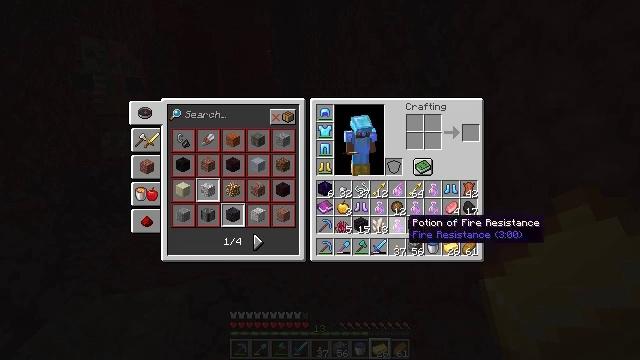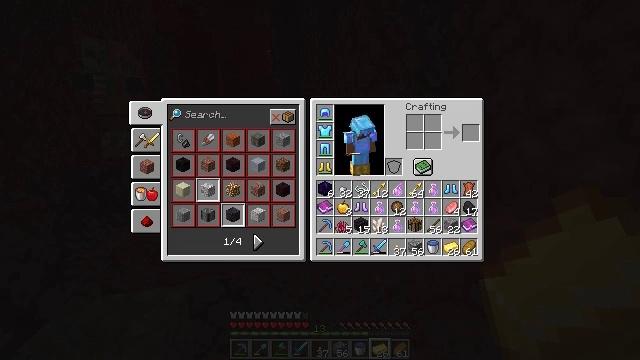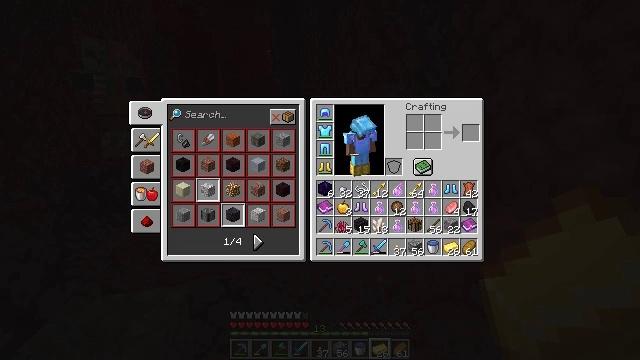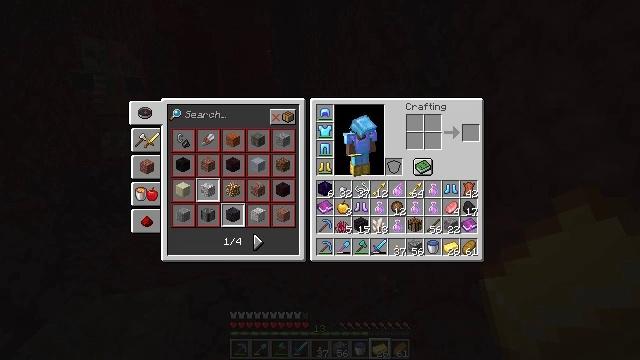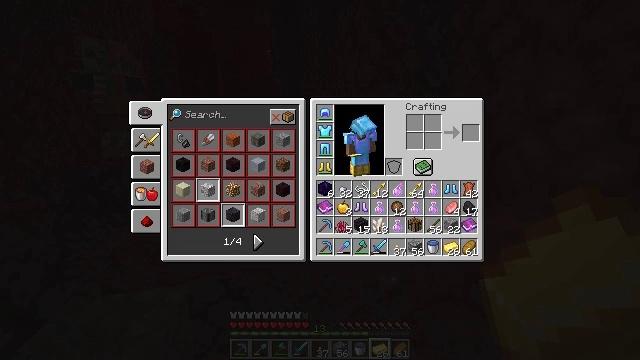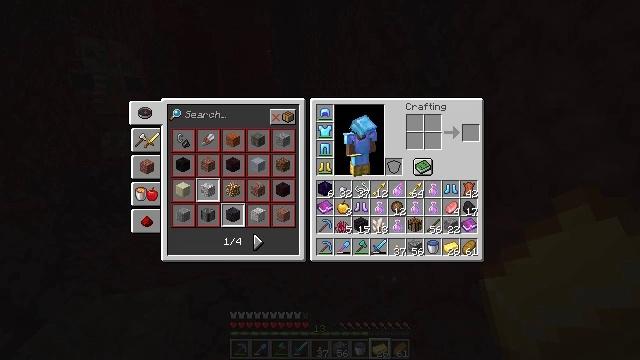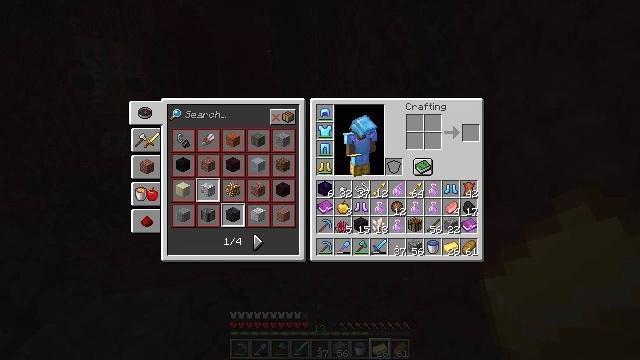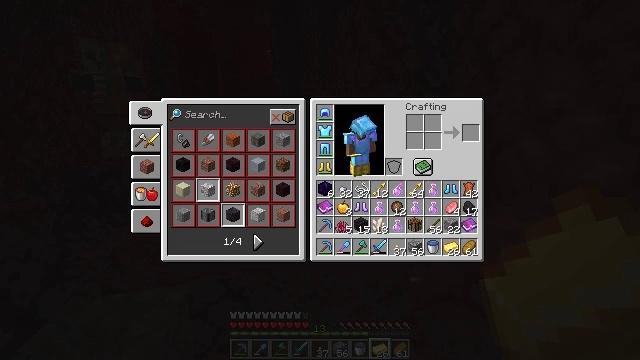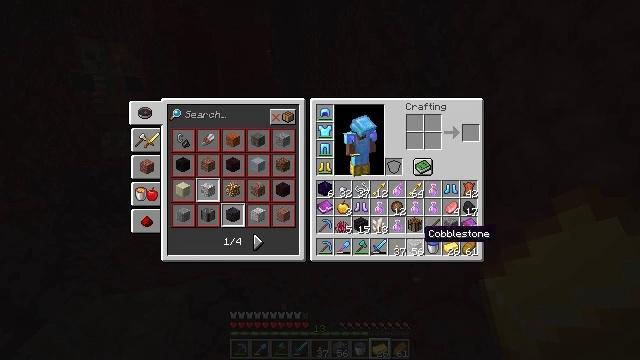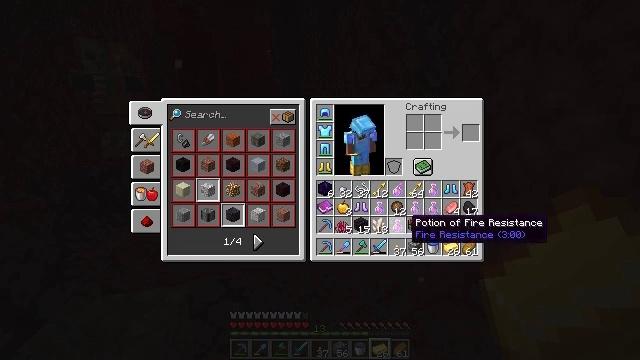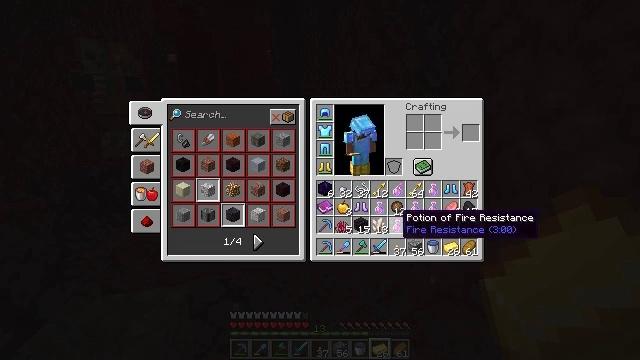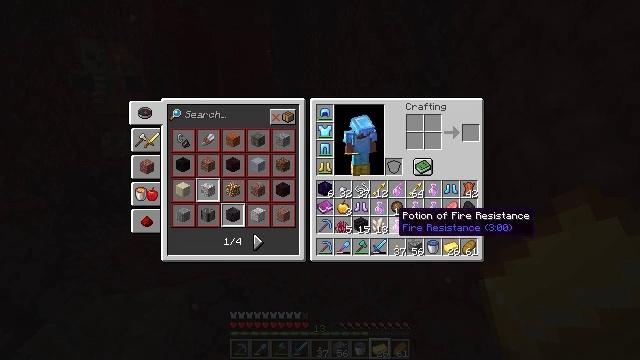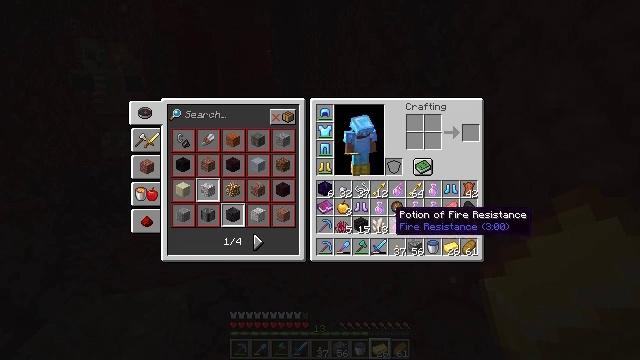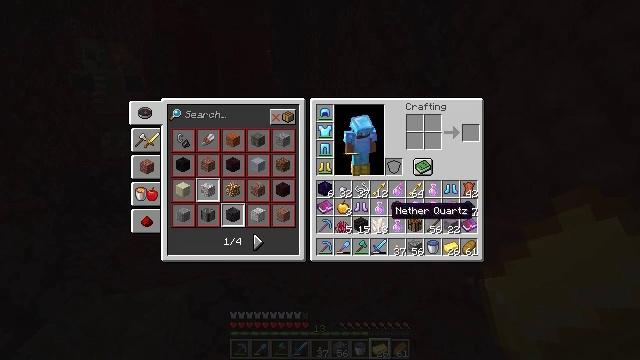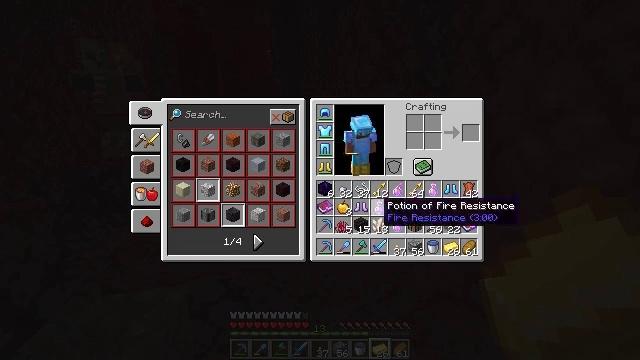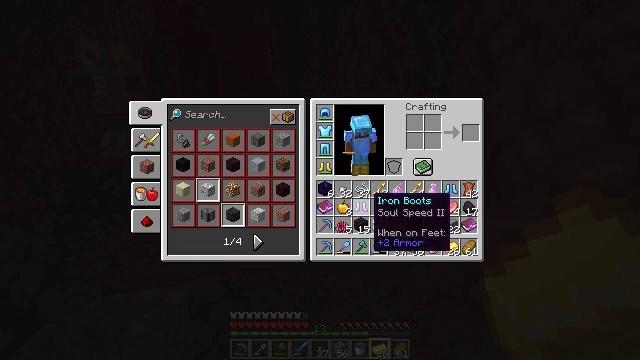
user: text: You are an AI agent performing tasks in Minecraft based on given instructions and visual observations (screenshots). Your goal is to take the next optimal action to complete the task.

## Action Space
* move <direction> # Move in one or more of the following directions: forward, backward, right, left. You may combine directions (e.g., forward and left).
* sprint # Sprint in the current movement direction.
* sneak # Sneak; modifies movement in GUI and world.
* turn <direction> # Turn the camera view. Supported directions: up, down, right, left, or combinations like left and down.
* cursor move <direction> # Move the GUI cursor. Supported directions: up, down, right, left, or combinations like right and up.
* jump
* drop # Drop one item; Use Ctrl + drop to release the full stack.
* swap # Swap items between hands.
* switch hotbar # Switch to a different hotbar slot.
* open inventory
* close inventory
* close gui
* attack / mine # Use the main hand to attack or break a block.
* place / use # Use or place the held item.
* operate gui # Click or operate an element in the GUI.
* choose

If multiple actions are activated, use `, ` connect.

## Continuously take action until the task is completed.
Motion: motion action
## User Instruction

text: Drop a pair of iron boots.
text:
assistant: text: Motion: cursor move right and down
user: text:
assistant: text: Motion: cursor move right and down
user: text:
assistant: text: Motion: no_op
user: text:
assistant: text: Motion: no_op
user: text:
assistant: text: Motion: no_op
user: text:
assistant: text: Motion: no_op
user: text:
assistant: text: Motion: cursor move left and up
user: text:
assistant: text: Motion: cursor move left and up
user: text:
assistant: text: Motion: cursor move left and up
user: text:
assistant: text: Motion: cursor move left
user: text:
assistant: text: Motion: no_op
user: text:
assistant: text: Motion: no_op
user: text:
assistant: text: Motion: no_op
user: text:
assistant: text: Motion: cursor move left
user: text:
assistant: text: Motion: cursor move left
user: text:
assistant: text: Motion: no_op
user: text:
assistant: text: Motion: no_op
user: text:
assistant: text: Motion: no_op
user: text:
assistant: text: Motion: no_op
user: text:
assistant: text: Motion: no_op
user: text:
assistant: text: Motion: no_op
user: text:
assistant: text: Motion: no_op
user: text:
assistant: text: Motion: no_op
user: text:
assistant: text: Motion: no_op
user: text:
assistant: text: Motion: no_op
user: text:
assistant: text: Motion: no_op
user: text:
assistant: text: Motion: no_op
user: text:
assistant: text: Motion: no_op
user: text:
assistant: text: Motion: no_op
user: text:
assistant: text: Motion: no_op